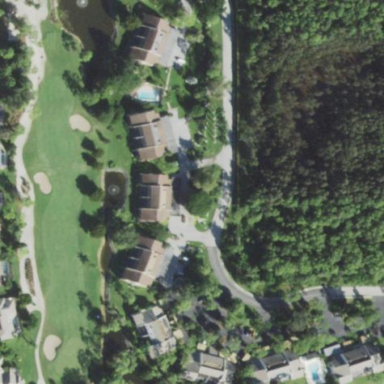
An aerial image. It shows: Water hazard on golf course.